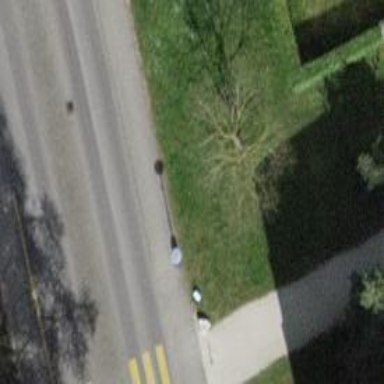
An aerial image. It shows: Asphalt sidewalk leading to platform for public transport.